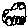
Label: car